Field crop: tomato
Growth stage: 1
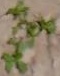
Species: portulaca